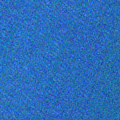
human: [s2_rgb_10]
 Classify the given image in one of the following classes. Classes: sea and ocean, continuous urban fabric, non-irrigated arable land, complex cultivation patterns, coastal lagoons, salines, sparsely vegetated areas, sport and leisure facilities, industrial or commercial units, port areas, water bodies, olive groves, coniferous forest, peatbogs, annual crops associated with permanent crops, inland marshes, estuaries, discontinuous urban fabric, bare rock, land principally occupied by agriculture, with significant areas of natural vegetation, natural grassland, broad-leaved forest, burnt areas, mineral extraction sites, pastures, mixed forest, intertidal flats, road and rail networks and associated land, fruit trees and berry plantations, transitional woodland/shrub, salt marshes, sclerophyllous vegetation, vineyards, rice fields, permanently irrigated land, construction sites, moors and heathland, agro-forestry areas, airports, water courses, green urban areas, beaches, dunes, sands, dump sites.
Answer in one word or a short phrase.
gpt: sea and ocean